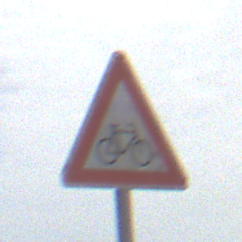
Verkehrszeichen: RadverkehrLinks
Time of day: Midday
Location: Outdoor (Nature)
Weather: PartlyCloudy
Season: NotSpecified
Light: Natural